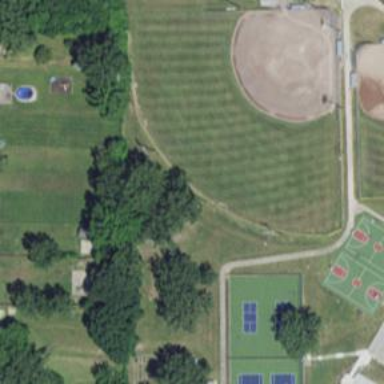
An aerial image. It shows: Baseball pitch for leisure and sports activities.